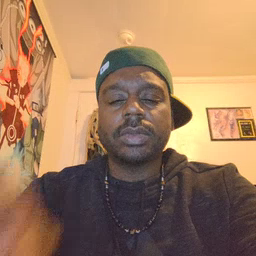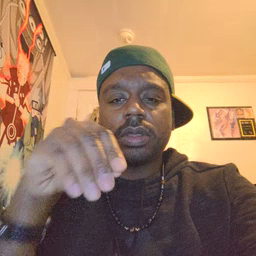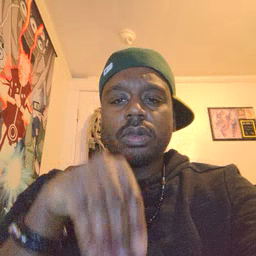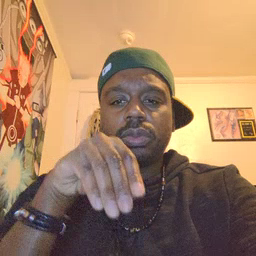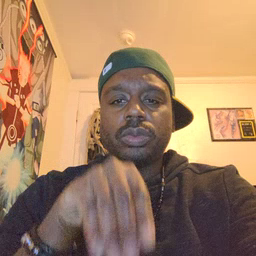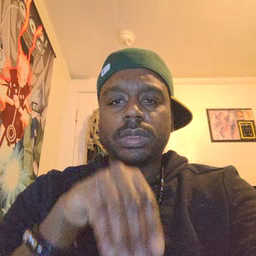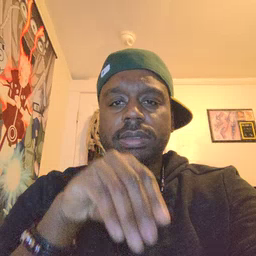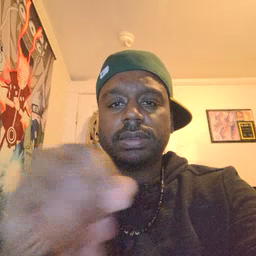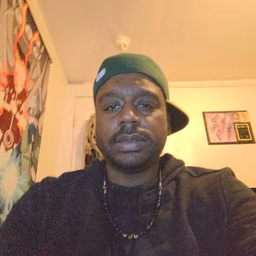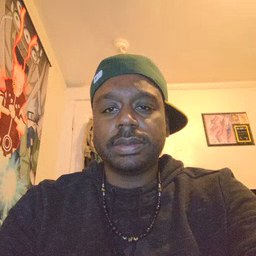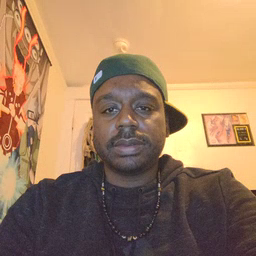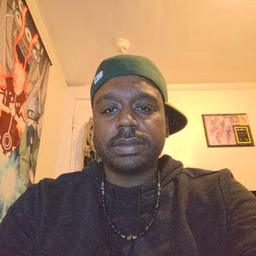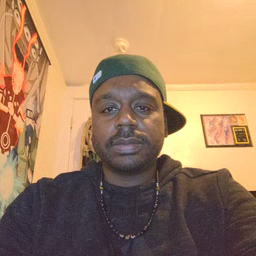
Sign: into